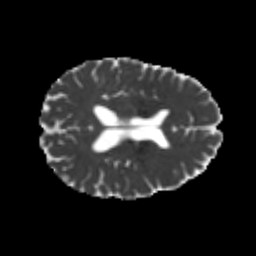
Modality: MD
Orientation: axial
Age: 25
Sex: female
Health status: healthy
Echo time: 0.074 s